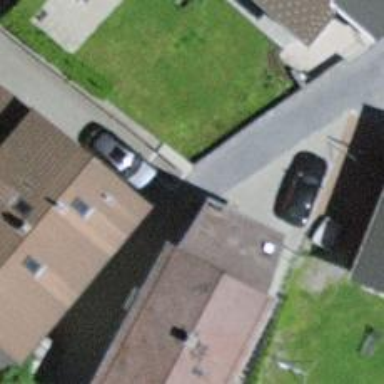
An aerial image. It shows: Alleyway designated as service road.